Question: I had reachability 2.0 in my app and I just copy/pasted reachability 2.2 into it. When I build it, I now get the following errors:

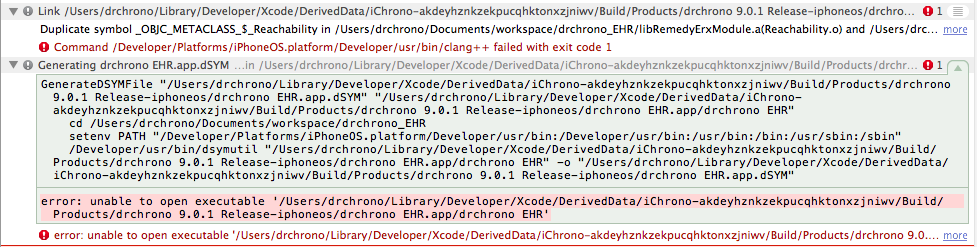
Answer: You are getting duplicate symbol errors. This means that you still have reachability classes or objects in your project. Try cleaning and double check that you only have one reachability class in your project.